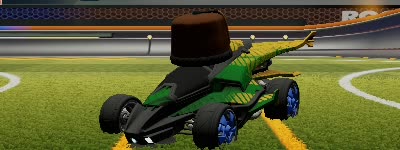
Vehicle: aftershock